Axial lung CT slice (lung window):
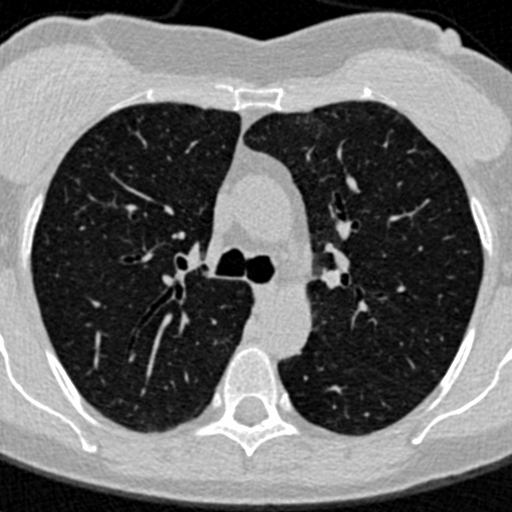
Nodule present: no